Chest X-ray. View position: PA
Patient age: 64
Patient sex: M
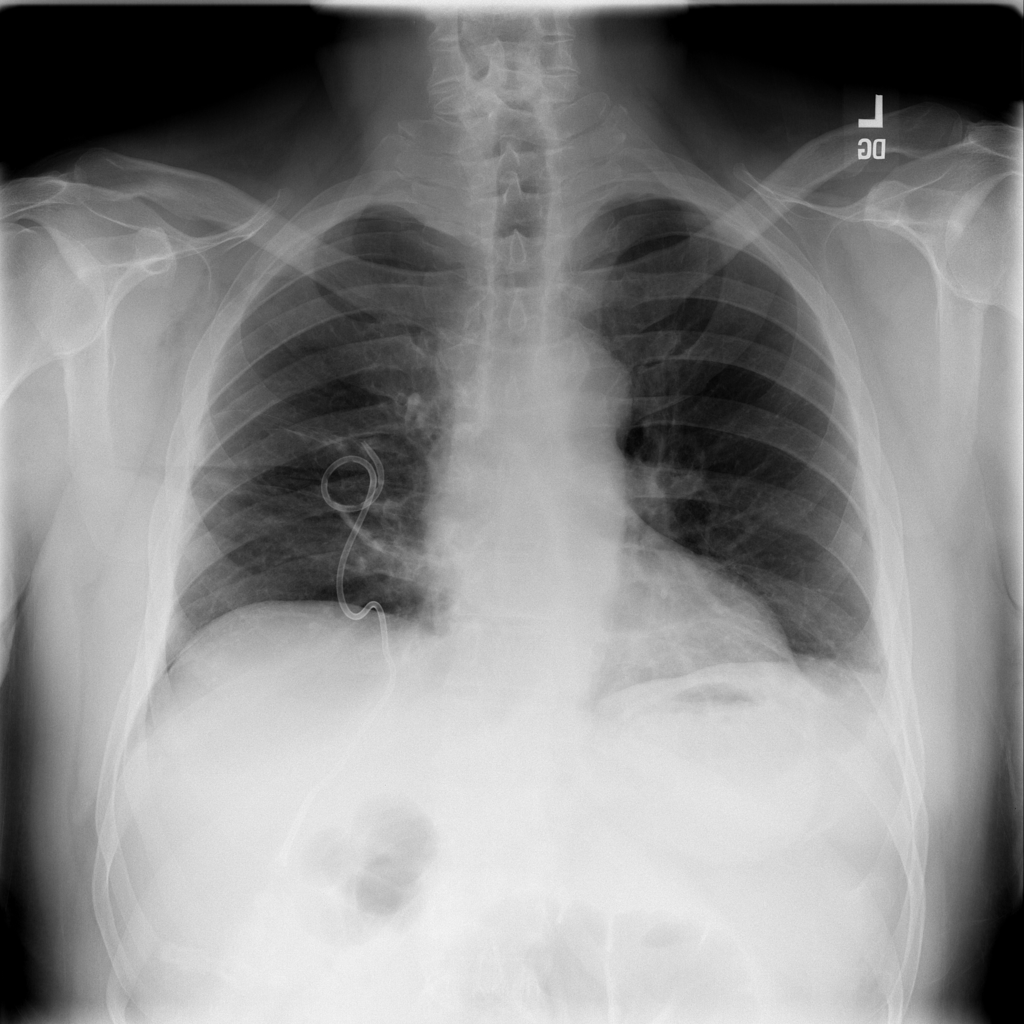
Finding: Pneumothorax